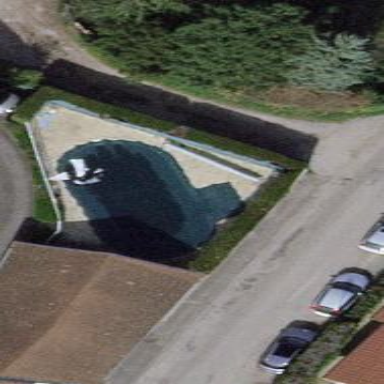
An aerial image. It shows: Swimming pool located in leisure land.